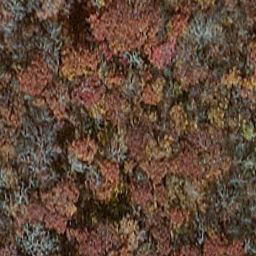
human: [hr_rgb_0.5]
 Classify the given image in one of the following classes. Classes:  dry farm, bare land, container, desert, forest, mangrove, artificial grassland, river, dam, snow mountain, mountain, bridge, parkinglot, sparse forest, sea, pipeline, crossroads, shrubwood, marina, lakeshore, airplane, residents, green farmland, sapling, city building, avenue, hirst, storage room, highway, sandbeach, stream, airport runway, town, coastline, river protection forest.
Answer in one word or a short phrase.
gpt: mangrove